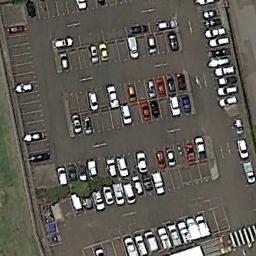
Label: parking_lot